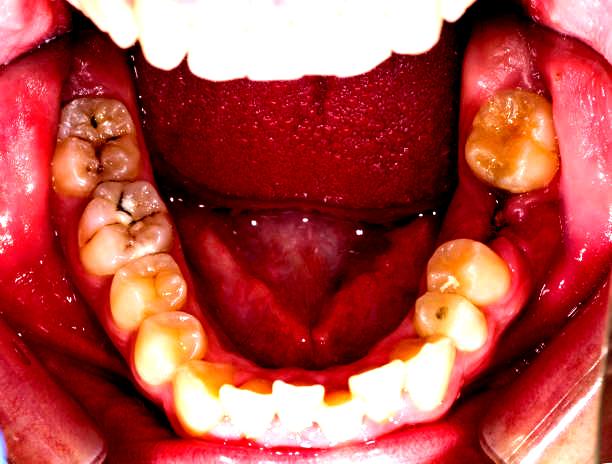
Condition: Gingivitis